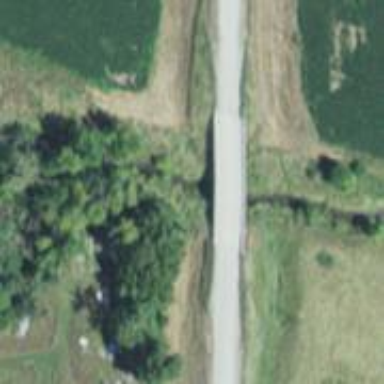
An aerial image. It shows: Residential road with bridge.